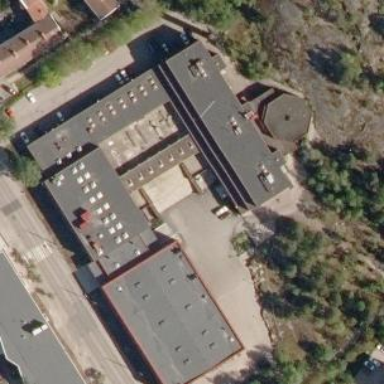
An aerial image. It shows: Part of building.